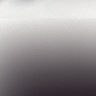
Metastatic tissue present: no